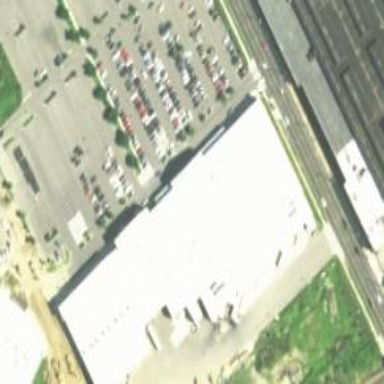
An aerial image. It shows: Supermarket.